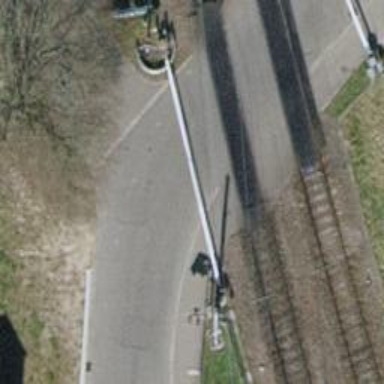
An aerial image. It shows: Single-track electrified railway siding with contact line for service.